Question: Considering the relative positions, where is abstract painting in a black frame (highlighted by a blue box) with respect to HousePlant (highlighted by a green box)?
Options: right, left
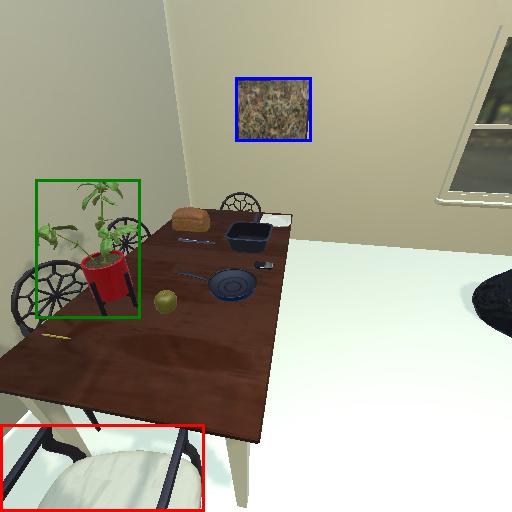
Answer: right